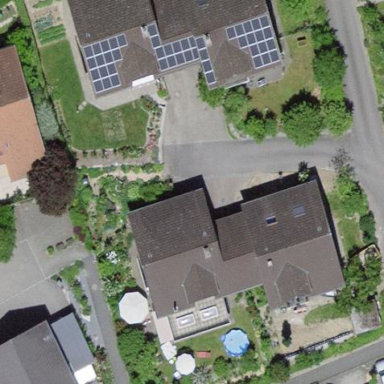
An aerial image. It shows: Detached building with gabled roof.